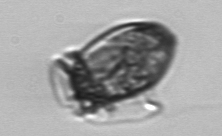
Label: Dinophysis_acuminata